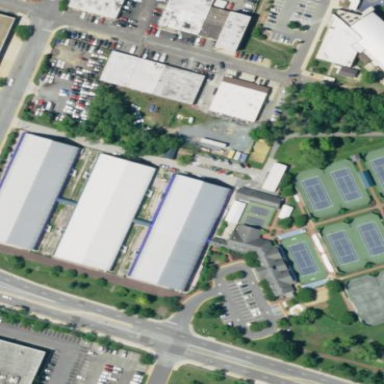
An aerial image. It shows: Sports hall building used for tennis.